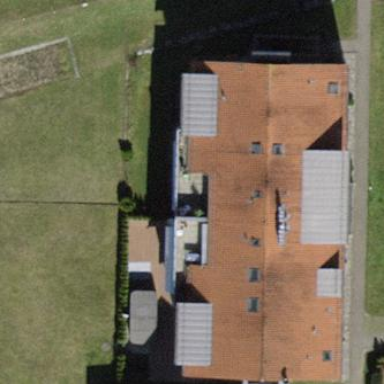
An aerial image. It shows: Building with red pitched roof.